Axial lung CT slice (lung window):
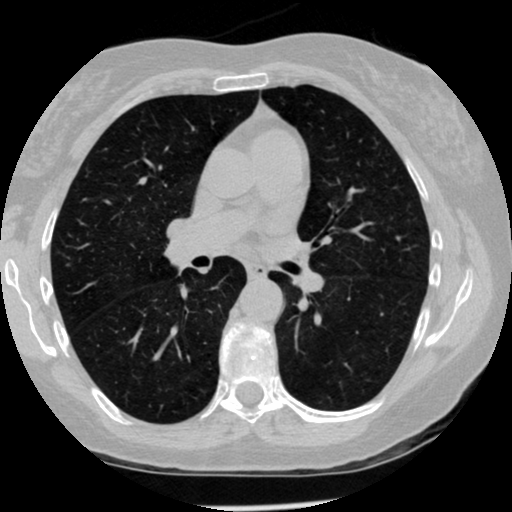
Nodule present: no